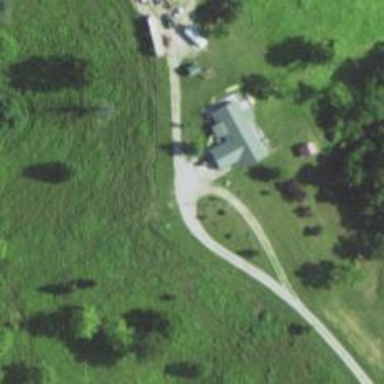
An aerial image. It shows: Driveway leading to service road.